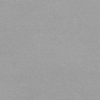
Label: dusty